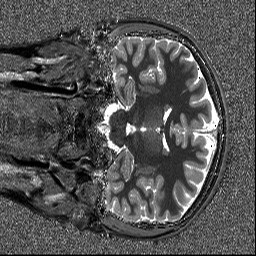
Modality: T1map
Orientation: coronal
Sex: male